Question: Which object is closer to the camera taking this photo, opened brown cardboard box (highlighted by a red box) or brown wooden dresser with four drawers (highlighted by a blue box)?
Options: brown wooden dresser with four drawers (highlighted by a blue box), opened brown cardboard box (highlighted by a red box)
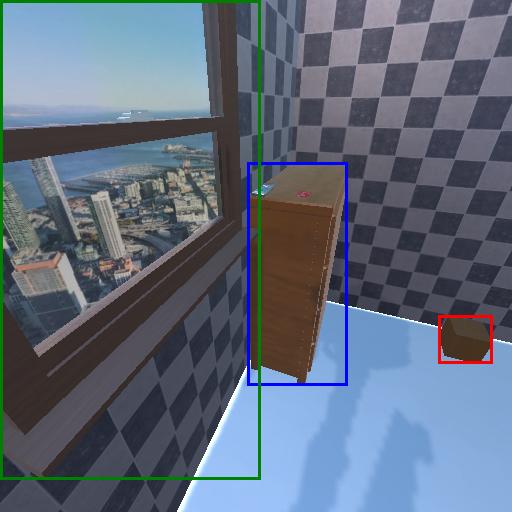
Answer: brown wooden dresser with four drawers (highlighted by a blue box)